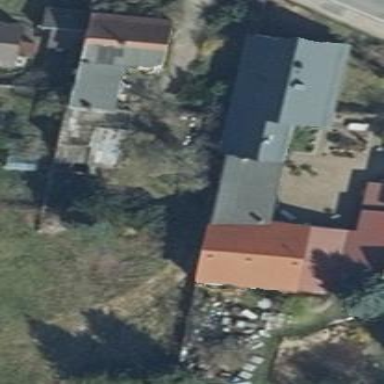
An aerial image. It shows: Simple and straightforward house.